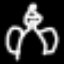
Label: angel